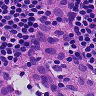
Metastatic tissue present: no